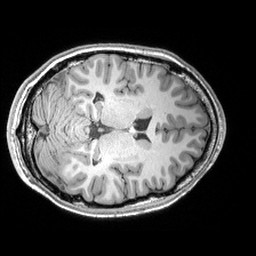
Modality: T1w
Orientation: axial
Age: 26
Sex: male
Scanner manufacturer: siemens
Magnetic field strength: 3 T
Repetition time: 2.53 s
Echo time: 0.00299 s